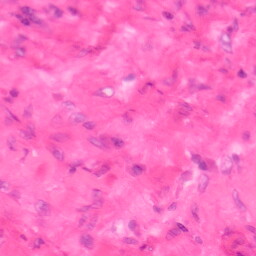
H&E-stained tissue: Colon